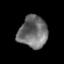
Tissue: prostate
Cell type: T cells
Senescence score: 0.3469
Nuclear area (px): 897
Mean DAPI intensity: 110.854